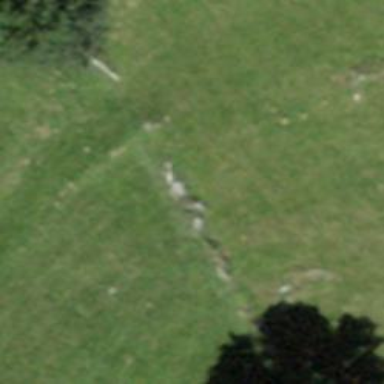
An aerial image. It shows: Dry stone wall barrier.